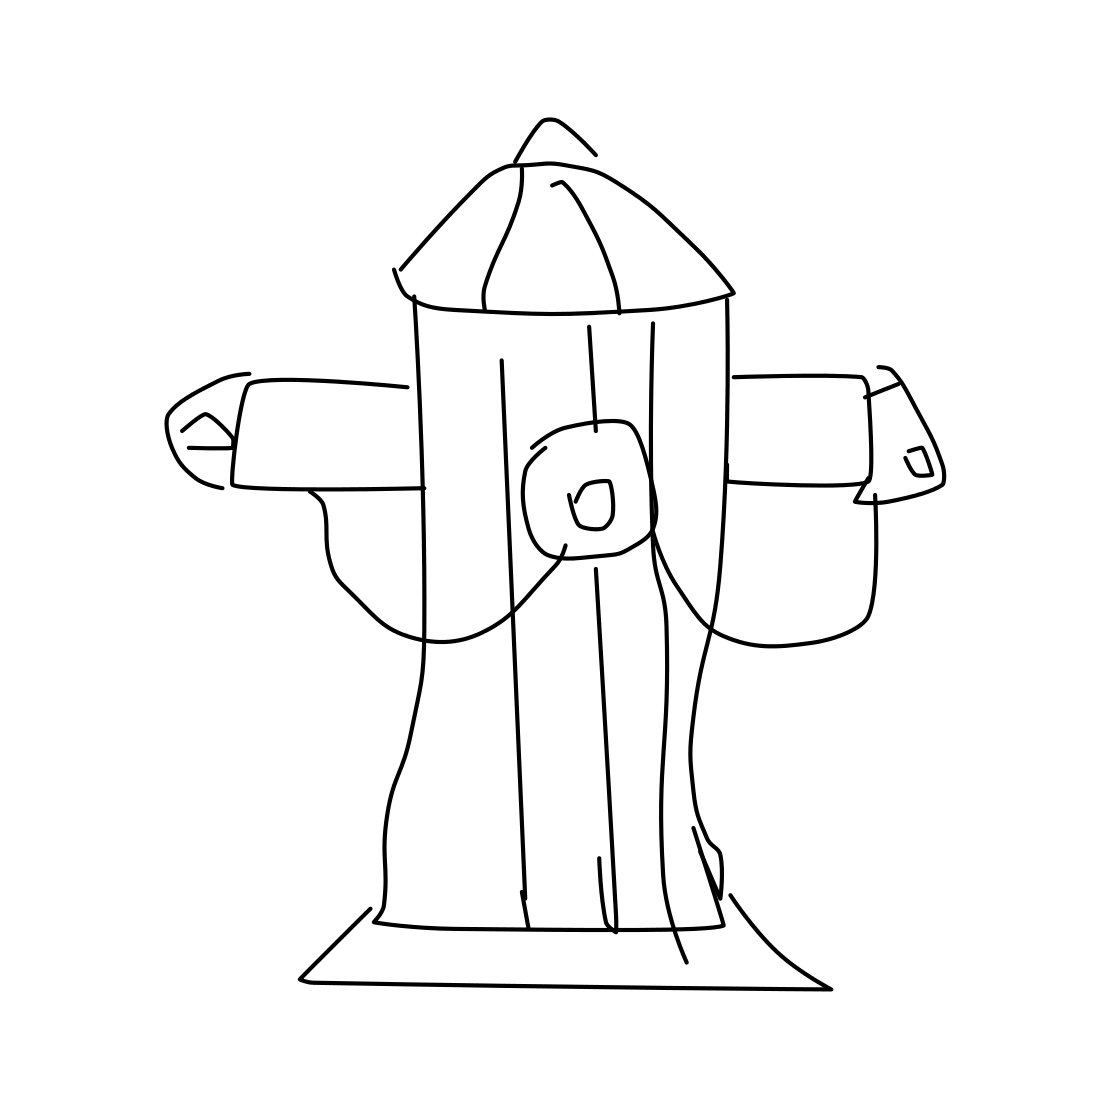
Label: fire hydrant